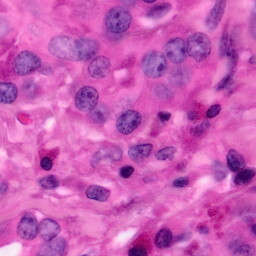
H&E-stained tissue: Pancreatic